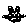
Label: cat